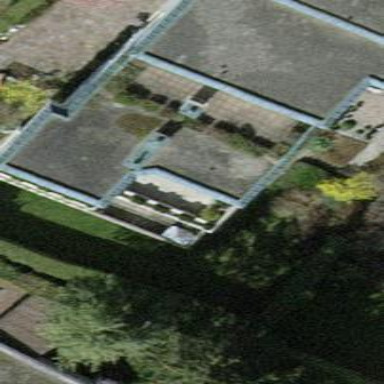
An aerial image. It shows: View of roof of building.